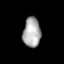
Tissue: lung
Cell type: Epithelial cells
Senescence score: 0.116
Nuclear area (px): 516
Mean DAPI intensity: 170.539